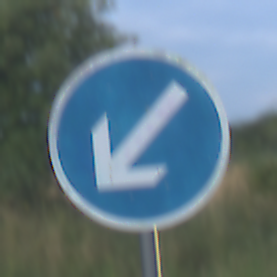
Verkehrszeichen: VorgeschriebeneVorbeifahrtLinks
Umgebung: Outdoor, Nature
Tageszeit: MorningAfternoon
Wetter: PartlyCloudy
Licht: Natural
Jahreszeit: NotSpecified
Kontrast: MediumContrast